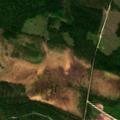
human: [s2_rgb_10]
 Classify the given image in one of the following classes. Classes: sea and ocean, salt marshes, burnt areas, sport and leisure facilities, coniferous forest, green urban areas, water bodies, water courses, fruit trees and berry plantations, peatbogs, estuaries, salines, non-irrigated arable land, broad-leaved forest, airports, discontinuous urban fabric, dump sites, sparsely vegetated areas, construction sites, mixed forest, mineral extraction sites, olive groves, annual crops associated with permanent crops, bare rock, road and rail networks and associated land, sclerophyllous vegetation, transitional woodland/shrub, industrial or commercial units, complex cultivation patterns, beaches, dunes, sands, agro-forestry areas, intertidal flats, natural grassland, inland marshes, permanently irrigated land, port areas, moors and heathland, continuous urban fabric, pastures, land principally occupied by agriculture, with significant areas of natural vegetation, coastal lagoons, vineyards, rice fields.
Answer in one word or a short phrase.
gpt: coniferous forest, transitional woodland/shrub, peatbogs